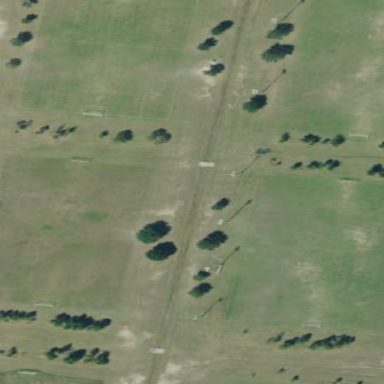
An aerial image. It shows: Soccer pitch identified as Soccer Field L6 in George Bush Park.